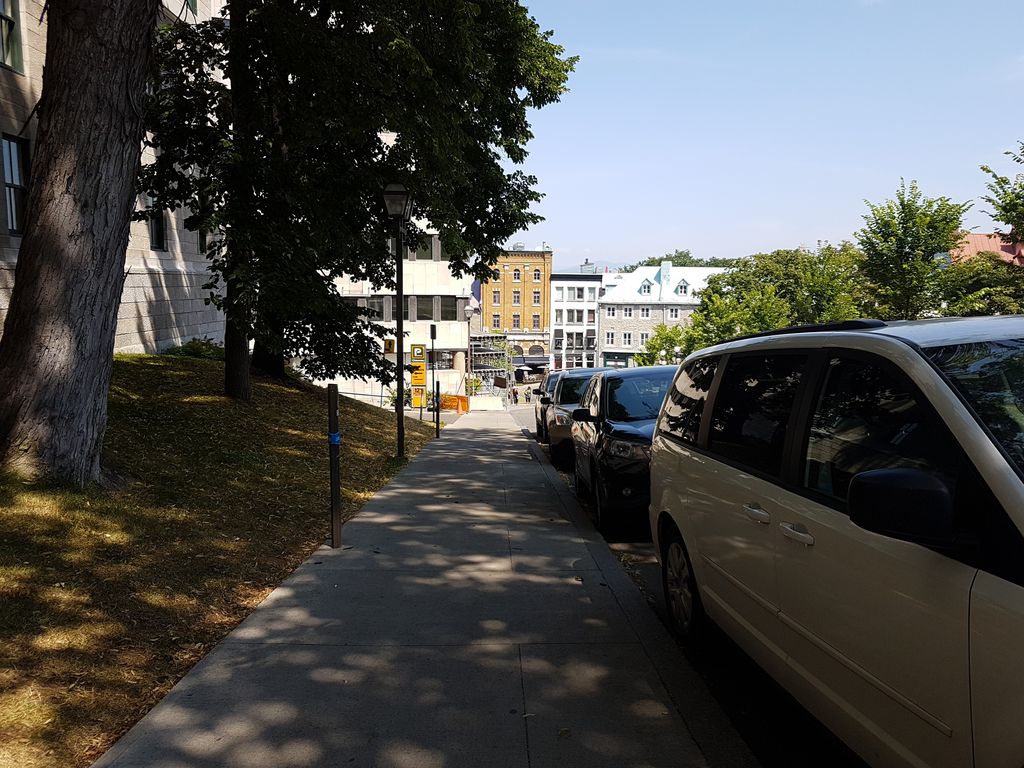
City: quebec_city